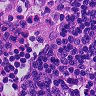
Metastatic tissue present: no